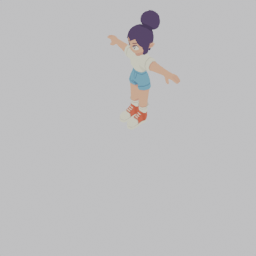
Label: people